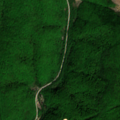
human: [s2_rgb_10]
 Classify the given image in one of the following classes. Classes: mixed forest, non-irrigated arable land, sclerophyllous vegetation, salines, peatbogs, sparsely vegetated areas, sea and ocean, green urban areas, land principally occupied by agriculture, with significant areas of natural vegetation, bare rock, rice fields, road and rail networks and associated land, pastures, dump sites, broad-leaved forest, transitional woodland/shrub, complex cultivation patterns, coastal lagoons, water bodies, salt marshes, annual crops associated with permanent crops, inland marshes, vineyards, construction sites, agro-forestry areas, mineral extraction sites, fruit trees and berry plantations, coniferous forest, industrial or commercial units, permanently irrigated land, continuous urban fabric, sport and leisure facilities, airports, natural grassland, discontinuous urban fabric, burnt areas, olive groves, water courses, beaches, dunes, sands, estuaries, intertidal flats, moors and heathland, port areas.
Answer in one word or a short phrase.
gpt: industrial or commercial units, mineral extraction sites, broad-leaved forest